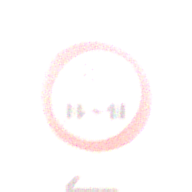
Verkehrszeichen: TatsaechlicheAchslast
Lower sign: RichtungsangabeDurchPfeile2
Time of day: SunriseSunset
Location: Roofed (Suburban)
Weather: Clear
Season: NotSpecified
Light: Natural